四年级 · 度量几何学
将一张正方形纸沿对角线对折一次, 得到的三角形中每个角分别是多少度?


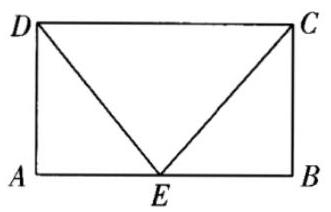
答案: $45^{\circ} 45^{\circ} 90^{\circ}$

【详解】 $90^{\circ} \div 2=45^{\circ}$ 三个角分别是 $45^{\circ}, 45^{\circ}, 90^{\circ}$
解析: 答案: $45^{\circ} 45^{\circ} 90^{\circ}$

【详解】 $90^{\circ} \div 2=45^{\circ}$ 三个角分别是 $45^{\circ}, 45^{\circ}, 90^{\circ}$